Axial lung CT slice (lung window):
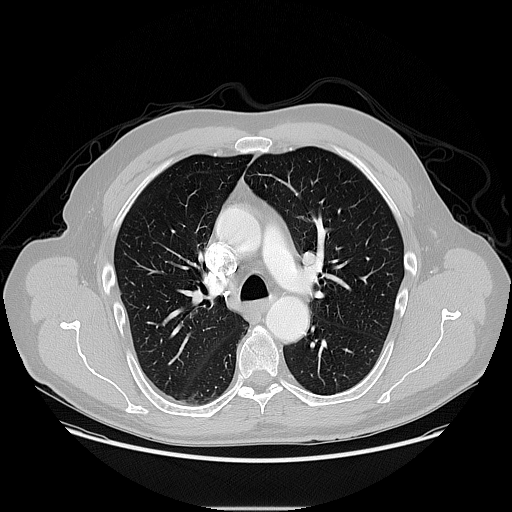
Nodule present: no